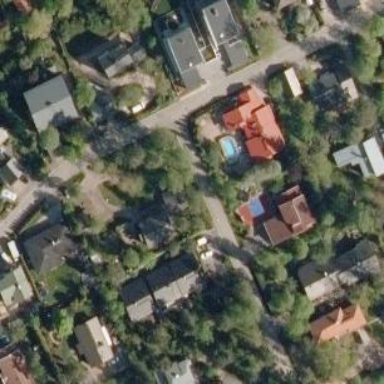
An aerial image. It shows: Charming neighbourhood.